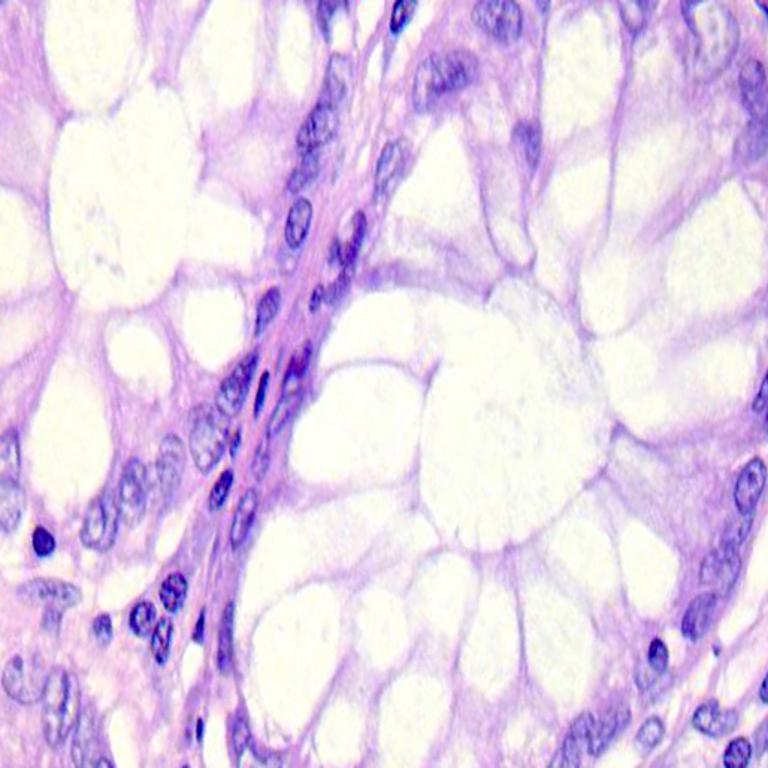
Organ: colon
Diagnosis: benign